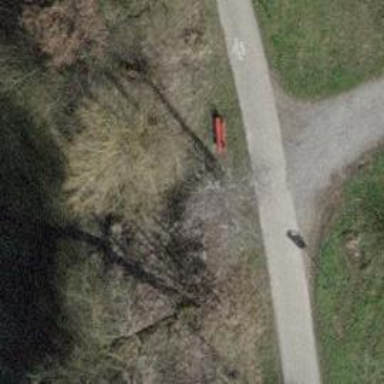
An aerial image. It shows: Red bench.